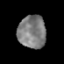
Tissue: prostate
Cell type: T cells
Senescence score: 0.2824
Nuclear area (px): 902
Mean DAPI intensity: 125.854